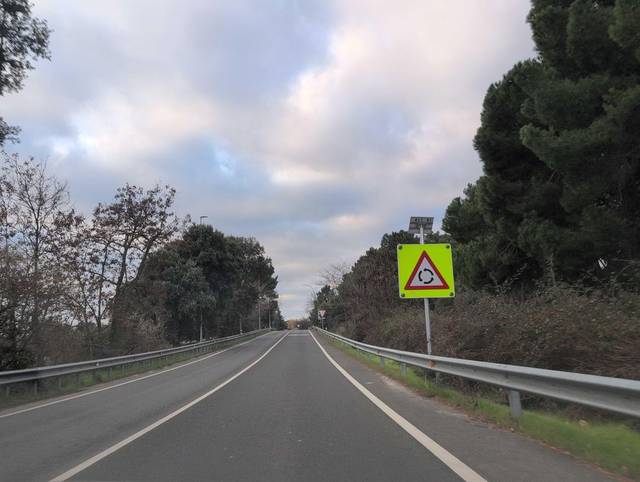
Region: Spain
Coordinates: 40.608, -4.116